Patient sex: F
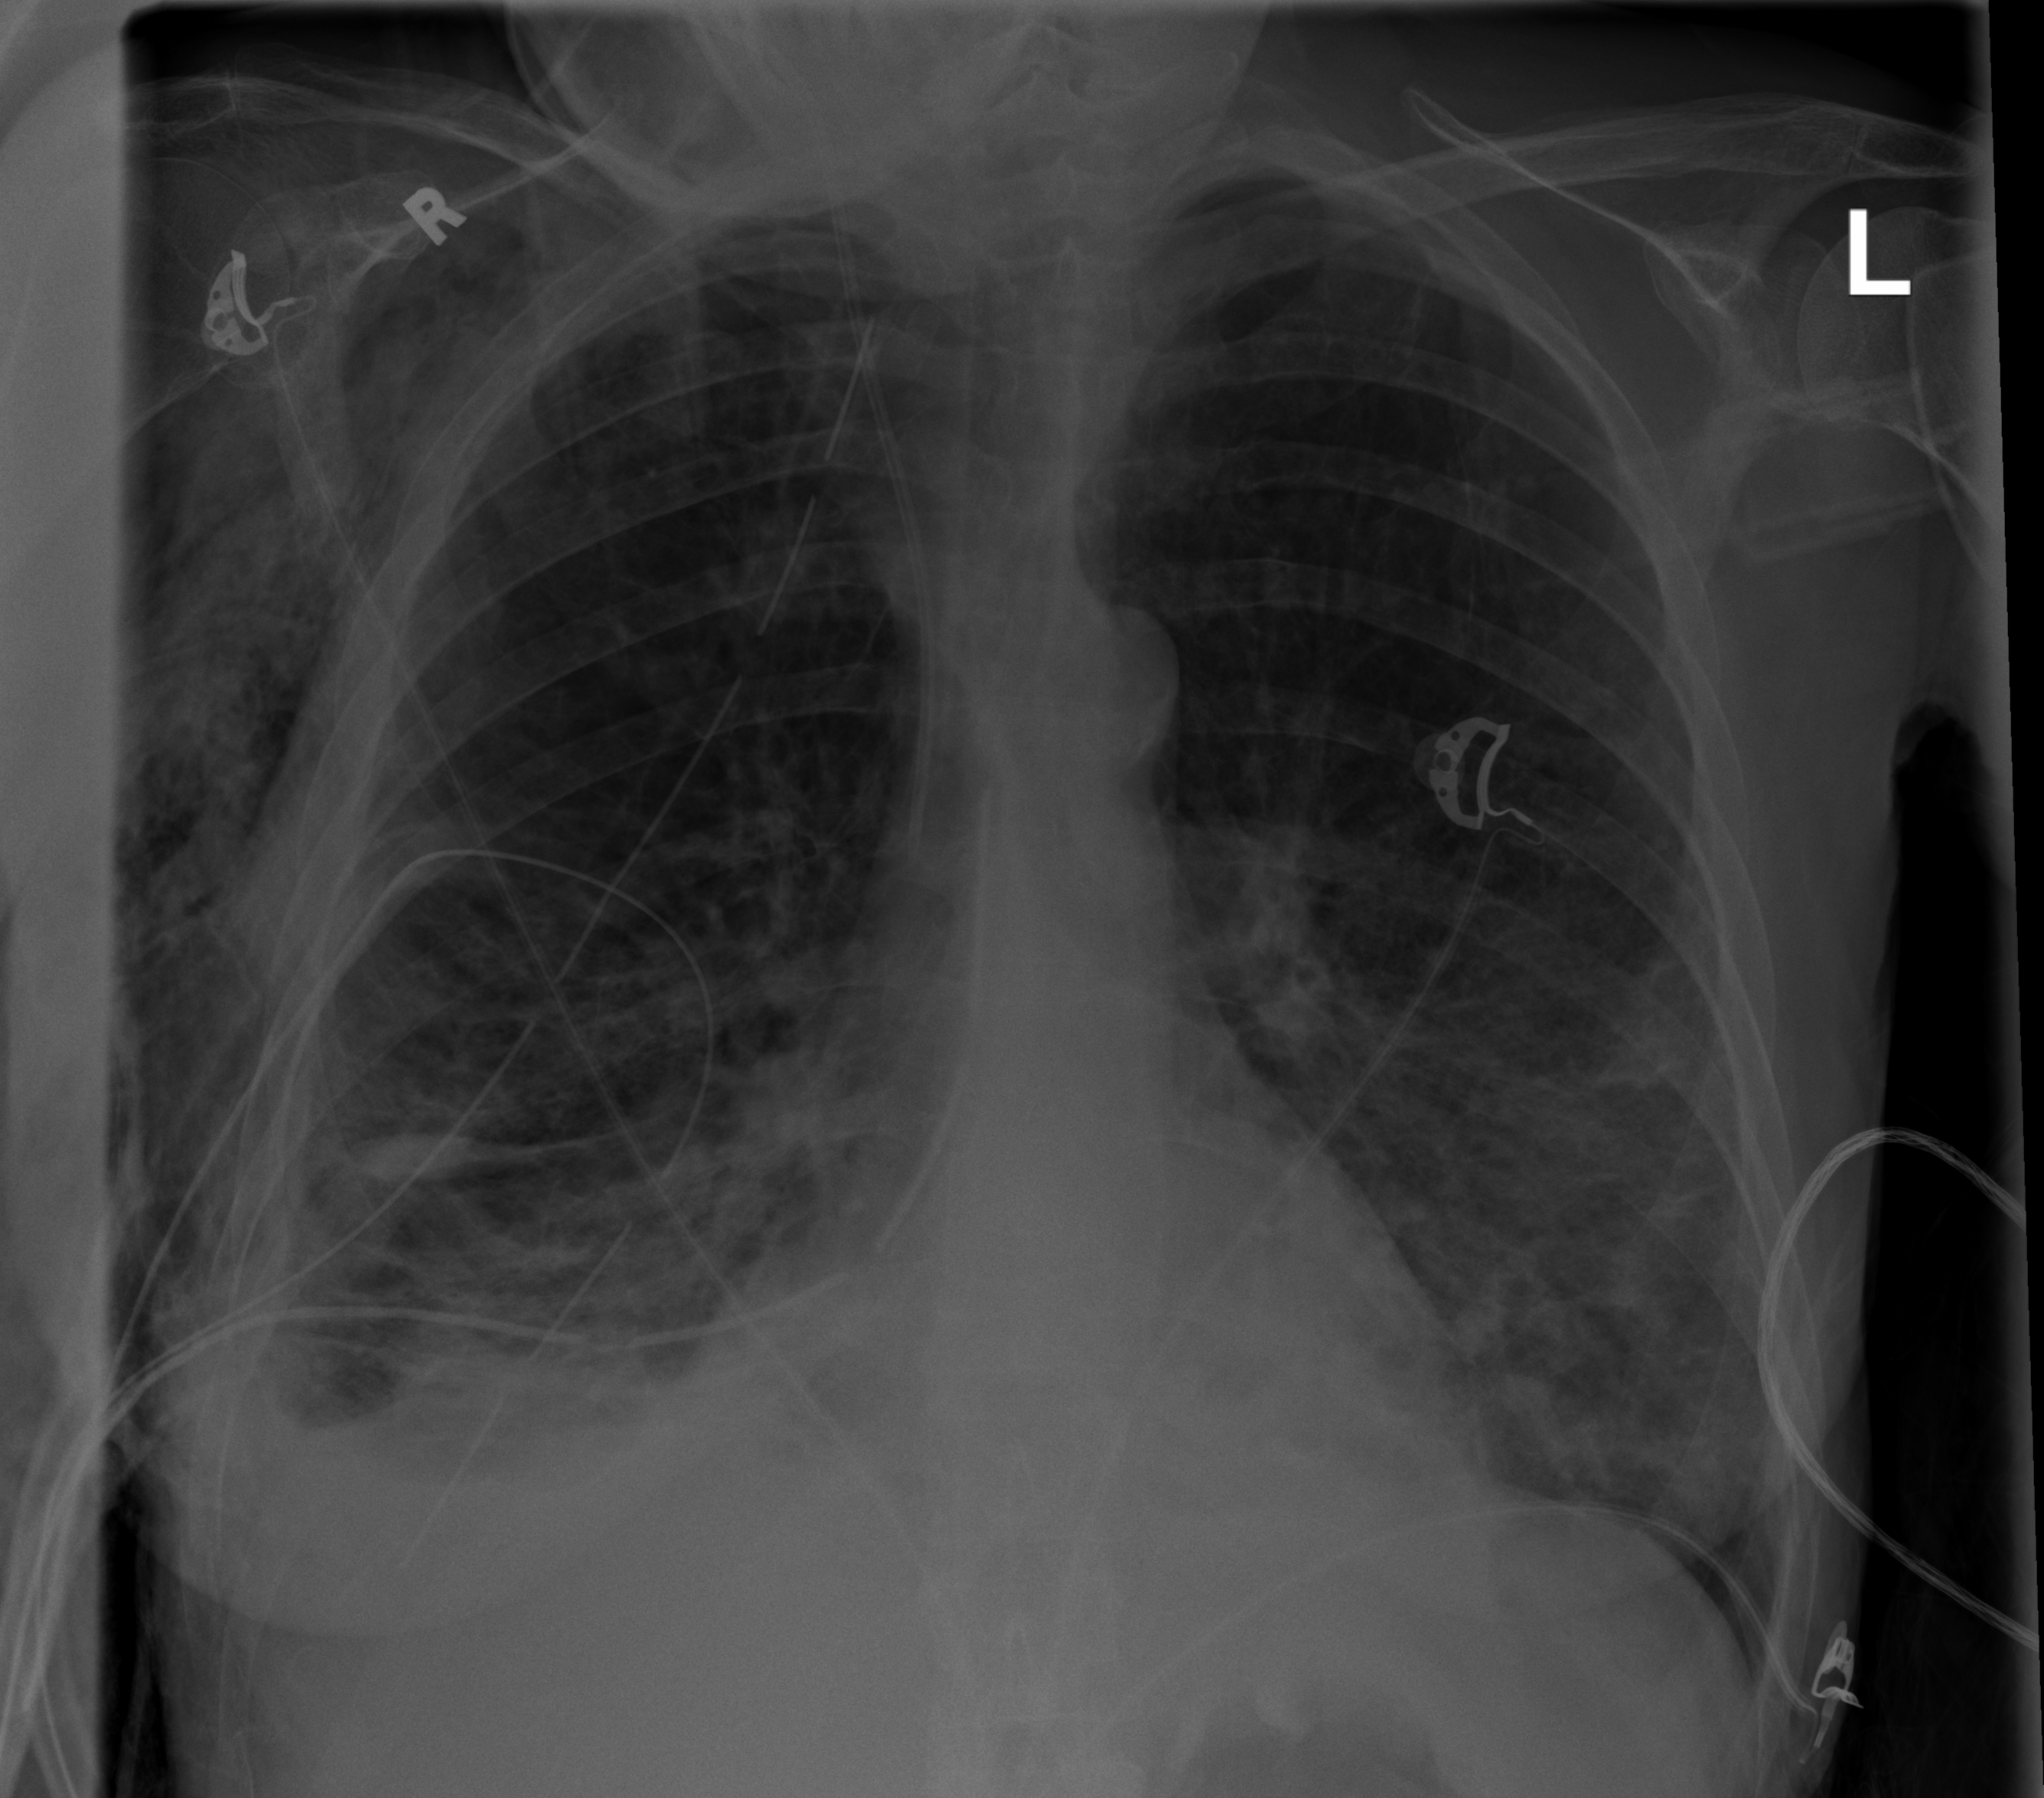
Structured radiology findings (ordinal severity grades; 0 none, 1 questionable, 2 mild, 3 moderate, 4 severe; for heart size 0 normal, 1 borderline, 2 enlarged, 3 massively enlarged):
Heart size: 0
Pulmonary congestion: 0
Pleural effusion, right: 2
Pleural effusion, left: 0
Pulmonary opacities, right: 2
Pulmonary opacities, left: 1
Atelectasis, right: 3
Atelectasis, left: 2